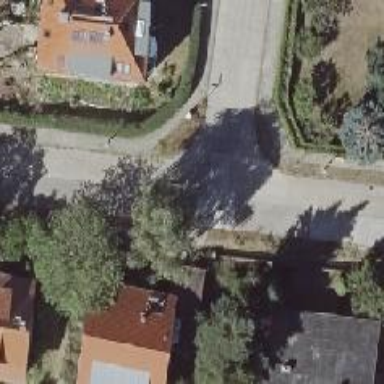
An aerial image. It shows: Residential road with concrete surface.